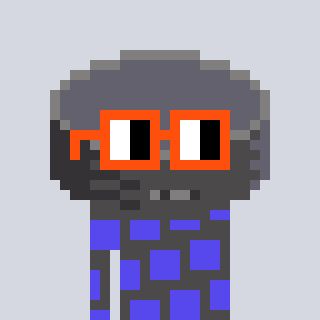
a pixel art character with square orange glasses, a hockey puck-shaped head and a grayscale-colored body on a cool background